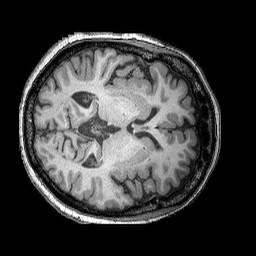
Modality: T1w
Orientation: axial
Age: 72
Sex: female
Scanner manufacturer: siemens
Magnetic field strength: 3 T
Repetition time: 2.25 s
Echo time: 0.00415 s